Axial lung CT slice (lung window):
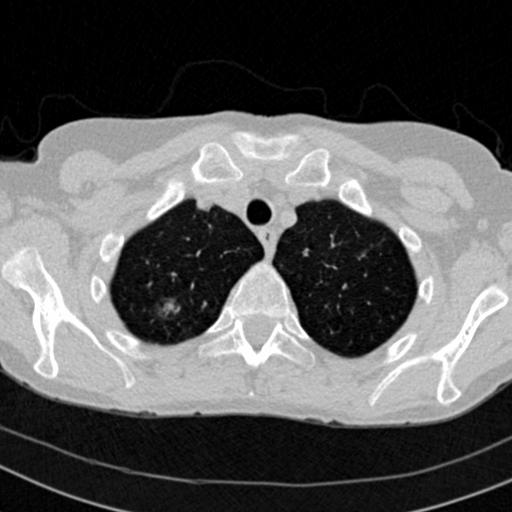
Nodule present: yes
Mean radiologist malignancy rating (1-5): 3.75